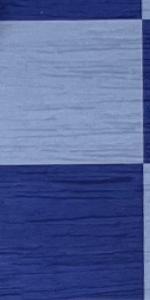
Label: Empty